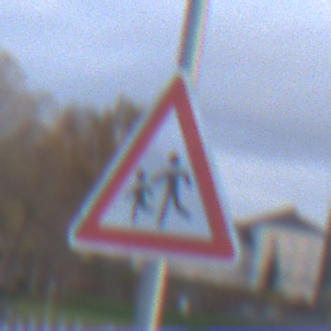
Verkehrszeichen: KinderRechts
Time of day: SunriseSunset
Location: Outdoor (Suburban)
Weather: PartlyCloudy
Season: NotSpecified
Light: Natural